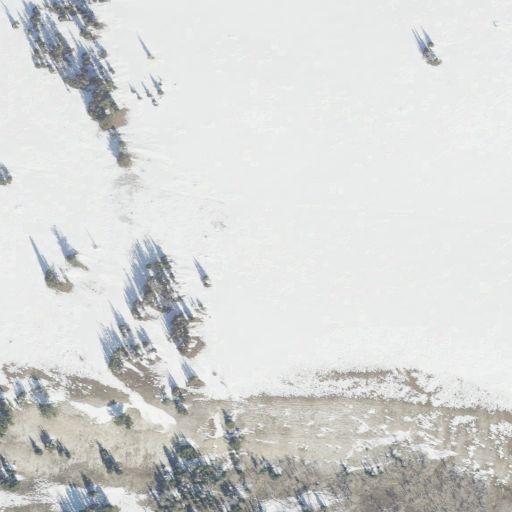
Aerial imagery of ridge(s) in Utah named Toms Ridge containing grassland, shrub, evergreen forest, and deciduous forest